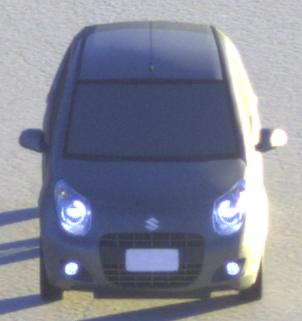
Make: Suzuki
Model: Alto 1.0
Detailed model: Alto (V)
Model produced from: 2011/02
Model produced until: 2011/03
Doors: 5
Color: gray
Road condition: dry road
Daytime: sunrise or sunset
Contrast: high contrast